Aerial crown-view tile of a tropical tree (Barro Colorado Island, Panama), acquired 20250317:
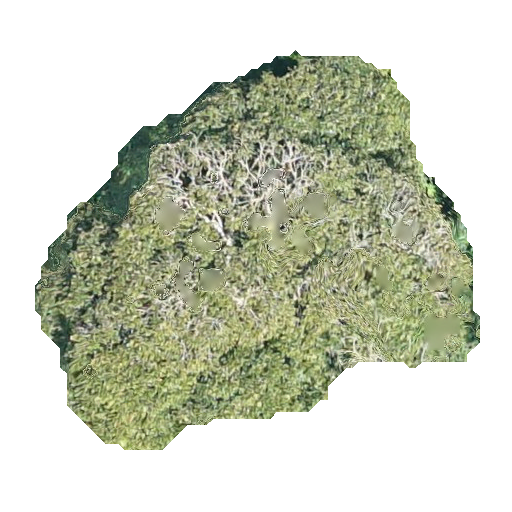
Species: Dipteryx oleifera
GBIF accepted scientific name: Dipteryx oleifera
Crown area: 177.073 m²